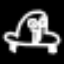
Label: frog